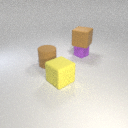
large brown rubber cube above small purple rubber cube